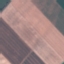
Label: AnnualCrop